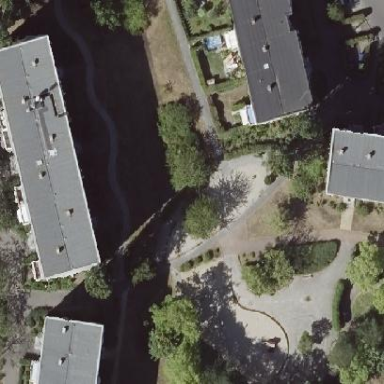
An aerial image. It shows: Playground area for leisure activities on the land.